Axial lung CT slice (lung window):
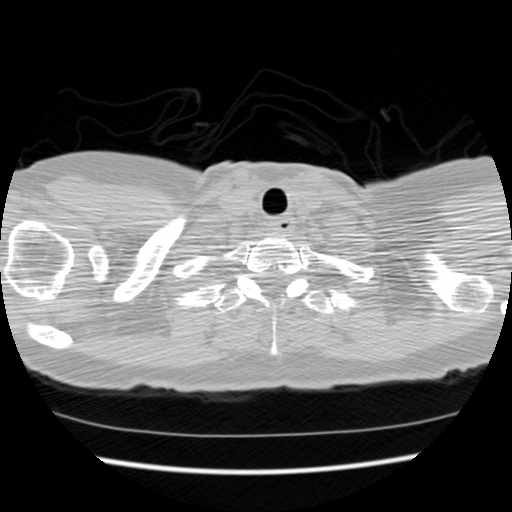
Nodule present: no